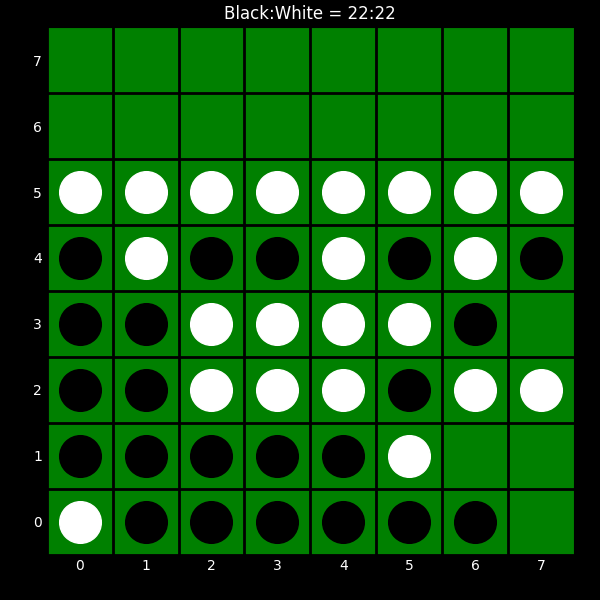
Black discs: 22
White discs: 22